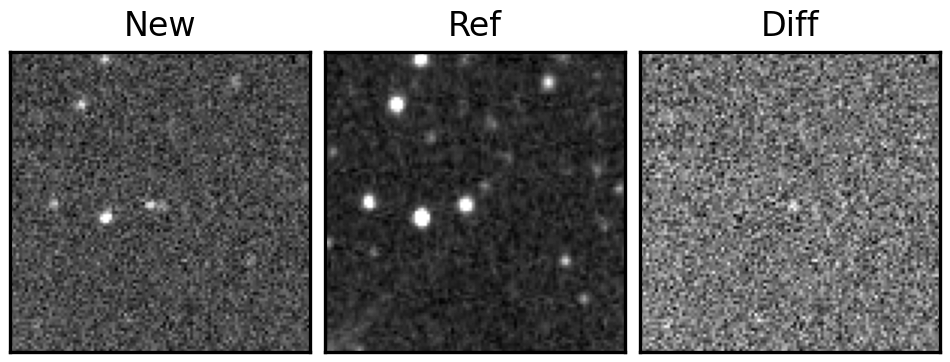
Label: real